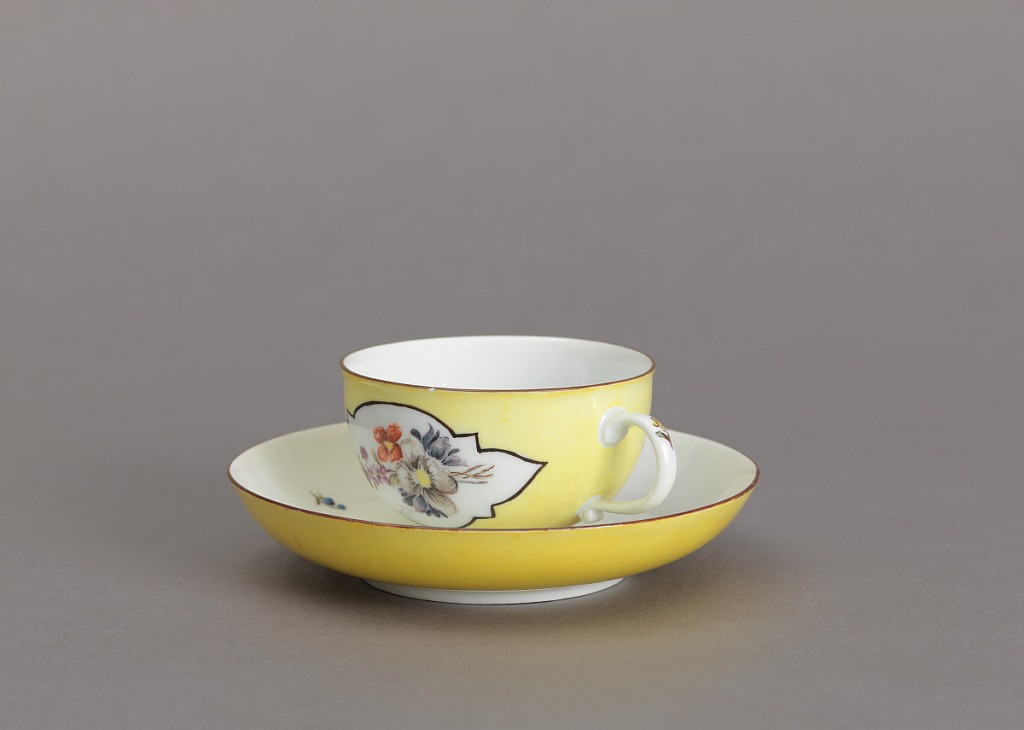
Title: Cup and Saucer
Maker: Meissen Porcelain Manufactory, German, active from 1710 to the present
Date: mid- 18th century
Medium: hard paste porcelain, vitreous enamel
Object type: cup and saucer
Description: Cup with simple loop handle; saucer deep, with curved sides.  Inside of cup and saucer white, with scattered flowers; outside of cup and underside of rim of saucer yellow, with white reserve panels, on cup, in which are flowers.  Edges of cup and saucer brown.